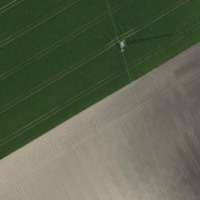
EUNIS habitat code: 52
Species observed at this site:
Pyrausta despicata